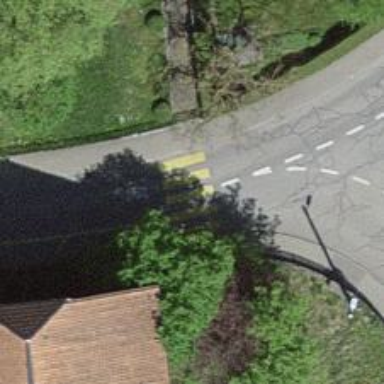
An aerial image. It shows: Uncontrolled crossing on the road.